Interaction volume radius: 5 \u00c5
Interaction volume height: 15 \u00c5
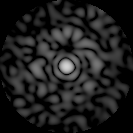
Disorder parameter: 0.7741